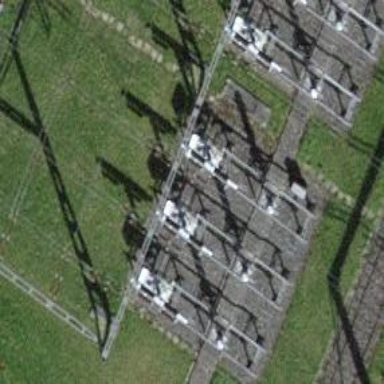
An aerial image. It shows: Insulator used in power equipment.